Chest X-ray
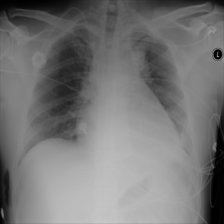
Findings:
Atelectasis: negative
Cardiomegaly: positive
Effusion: positive
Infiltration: negative
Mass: negative
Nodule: negative
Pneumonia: negative
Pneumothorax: negative
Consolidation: negative
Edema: negative
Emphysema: negative
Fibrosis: negative
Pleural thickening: negative
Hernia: negative